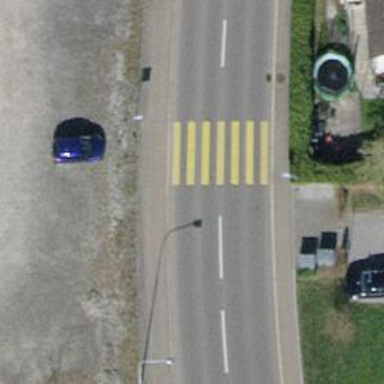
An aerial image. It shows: Marked crossing with zebra stripes on the road.